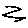
Label: zigzag